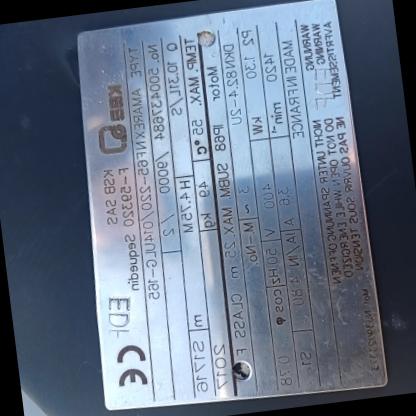
Klasa: tabliczka-znamionowa